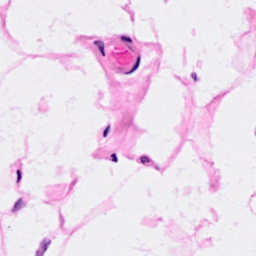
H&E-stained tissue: Breast